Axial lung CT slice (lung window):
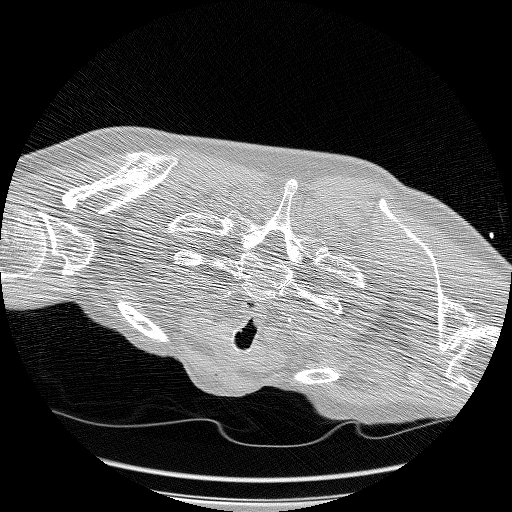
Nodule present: no